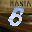
Label: 6